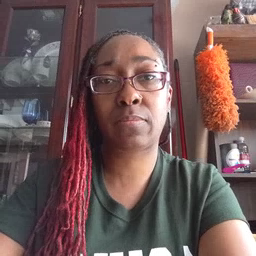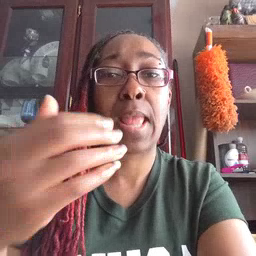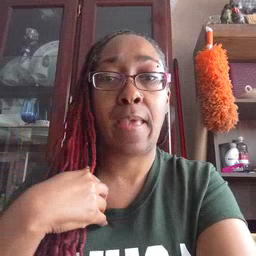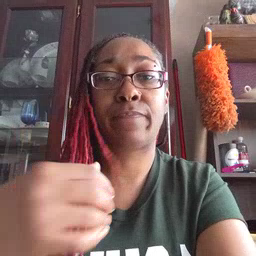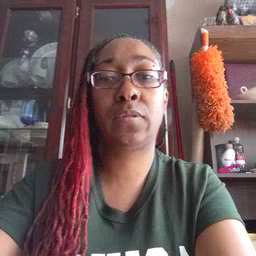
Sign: have